Question: Im trying to load a 'tableview xib' containing a 'collectionView'. 'collectionView' contains a list of files as to be downloaded and opened.
'''
class CommentsCell: UITableViewCell, UICollectionViewDelegate, UICollectionViewDataSource, UIDocumentInteractionControllerDelegate {
var dic = UIDocumentInteractionController()
var imgCollection: [TicketAttachment] = [TicketAttachment]()
@IBOutlet weak var collectionView: UICollectionView!
@IBOutlet weak var imgProfilePic: UIImageView!
@IBOutlet weak var lblName: UILabel!
@IBOutlet weak var lblDate: UILabel!
@IBOutlet weak var txvComments: UITextView!
override func awakeFromNib() {
super.awakeFromNib()
dic.delegate = self
self.collectionView.dataSource = self
self.collectionView.delegate = self
self.collectionView.register(UINib.init(nibName: "AttachmentViewCell", bundle: nil), forCellWithReuseIdentifier: "AttachmentViewCell")
}
func collectionView(_ collectionView: UICollectionView, didSelectItemAt indexPath: IndexPath) {
let fileUrl = imgCollection[indexPath.row].fileUrl?.absoluteString
let url = URL(string: Api.domain + fileUrl!)
let destination = DownloadRequest.suggestedDownloadDestination(for: .documentDirectory)
sharedAFManager.AFManager.download(url!, to: destination)
.downloadProgress(closure: { _ in
SVProgressHUD.show()
}).response(completionHandler: { (downloadResponse) in
SVProgressHUD.dismiss()
self.dic.url = downloadResponse.destinationURL
self.dic.uti = downloadResponse.destinationURL!.uti
let rect = CGRect(x: 0, y: 0, width: 100, height: 100)
self.dic.presentOpenInMenu(from: rect, in: self.view, animated: true)
})
}
'''
> self.dic.presentOpenInMenu(from: rect, in: self.view, animated: true)
Value of type 'CommentsCell' has no member 'view'

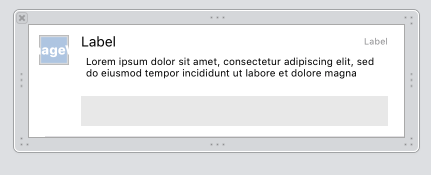
Answer: Pass 'viewController' object to 'UITableViewCell' and replace line with
'''
self.dic.presentOpenInMenu(from: rect, in: vc.view, animated: true)
'''
'''
func tableView(_ tableView: UITableView, cellForRowAt indexPath: IndexPath) -> UITableViewCell {
.....
cell.vc = self
}
'''
'''
class CommentsCell: UITableViewCell, UICollectionViewDelegate, UICollectionViewDataSource, UIDocumentInteractionControllerDelegate {
weak var vc: UIViewController!
........
func collectionView(_ collectionView: UICollectionView, didSelectItemAt indexPath: IndexPath) {
let fileUrl = imgCollection[indexPath.row].fileUrl?.absoluteString
let url = URL(string: Api.domain + fileUrl!)
let destination = DownloadRequest.suggestedDownloadDestination(for: .documentDirectory)
sharedAFManager.AFManager.download(url!, to: destination)
.downloadProgress(closure: { _ in
SVProgressHUD.show()
}).response(completionHandler: { (downloadResponse) in
SVProgressHUD.dismiss()
self.dic.url = downloadResponse.destinationURL
self.dic.uti = downloadResponse.destinationURL!.uti
let rect = CGRect(x: 0, y: 0, width: 100, height: 100)
self.dic.presentOpenInMenu(from: rect, in: vc.view, animated: true)
})
}
}
'''